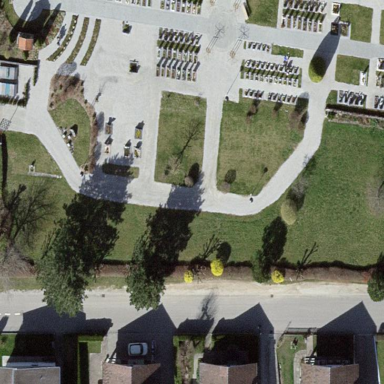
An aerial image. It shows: Cemetery.